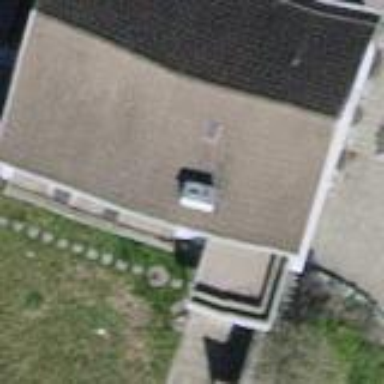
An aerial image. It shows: Building with tiled roof.